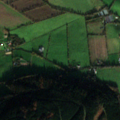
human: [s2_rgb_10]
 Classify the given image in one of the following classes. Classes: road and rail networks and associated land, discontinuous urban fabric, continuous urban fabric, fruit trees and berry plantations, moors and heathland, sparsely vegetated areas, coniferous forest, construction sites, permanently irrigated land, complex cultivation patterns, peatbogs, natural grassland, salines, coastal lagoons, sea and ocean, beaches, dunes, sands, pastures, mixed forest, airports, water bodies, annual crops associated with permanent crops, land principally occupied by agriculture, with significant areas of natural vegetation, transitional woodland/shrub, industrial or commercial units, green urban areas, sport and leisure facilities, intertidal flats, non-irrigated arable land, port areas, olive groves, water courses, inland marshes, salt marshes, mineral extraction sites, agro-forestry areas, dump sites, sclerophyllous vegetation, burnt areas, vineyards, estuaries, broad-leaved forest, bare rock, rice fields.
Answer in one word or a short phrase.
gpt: non-irrigated arable land, pastures, coniferous forest